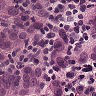
Metastatic tissue present: yes